Question: I wanna make a bar which changes to a different colour until the point where it is touched. Like this:

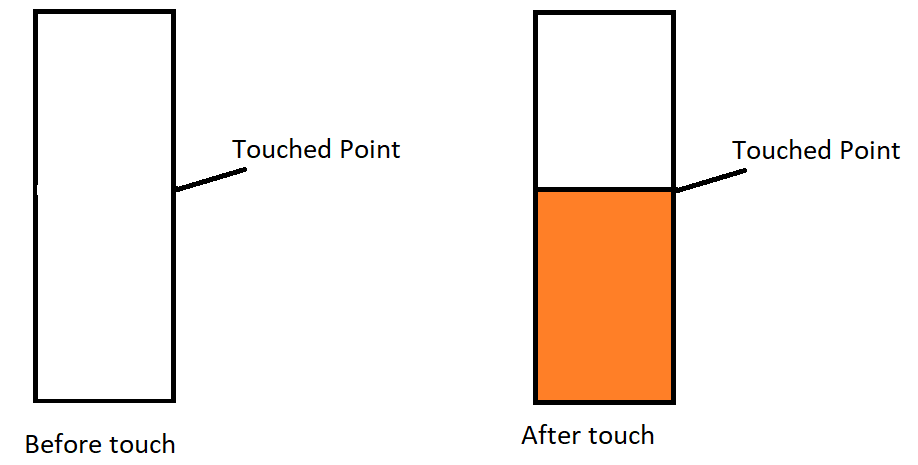
Answer: <URL> will probably suit your needs very well, since you can customize the bar color, the bar itself and the progress indicator.
If you want it vertical you can probably use 'setRotation()' (even though I'm not sure since I never actually used it I don't see why it wouldn't work).